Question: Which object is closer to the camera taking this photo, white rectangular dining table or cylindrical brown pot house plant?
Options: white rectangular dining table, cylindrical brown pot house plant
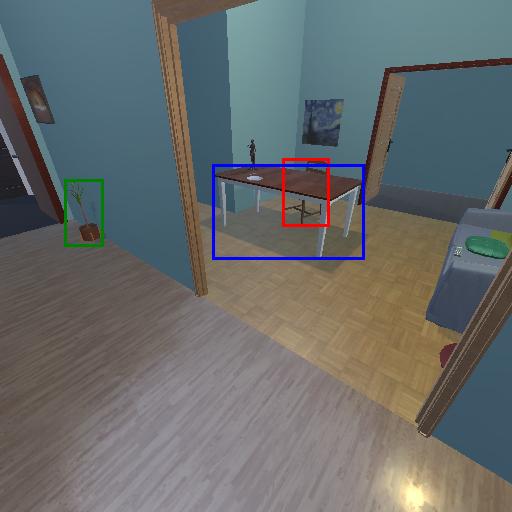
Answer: white rectangular dining table